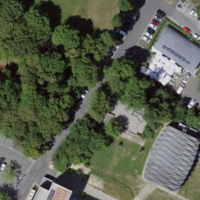
EUNIS habitat code: 53
Species observed at this site:
Lapsana communis